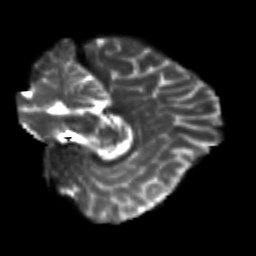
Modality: T2w
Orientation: sagittal
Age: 19
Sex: female
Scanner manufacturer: siemens
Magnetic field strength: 3 T
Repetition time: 3.5 s
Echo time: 0.125 s